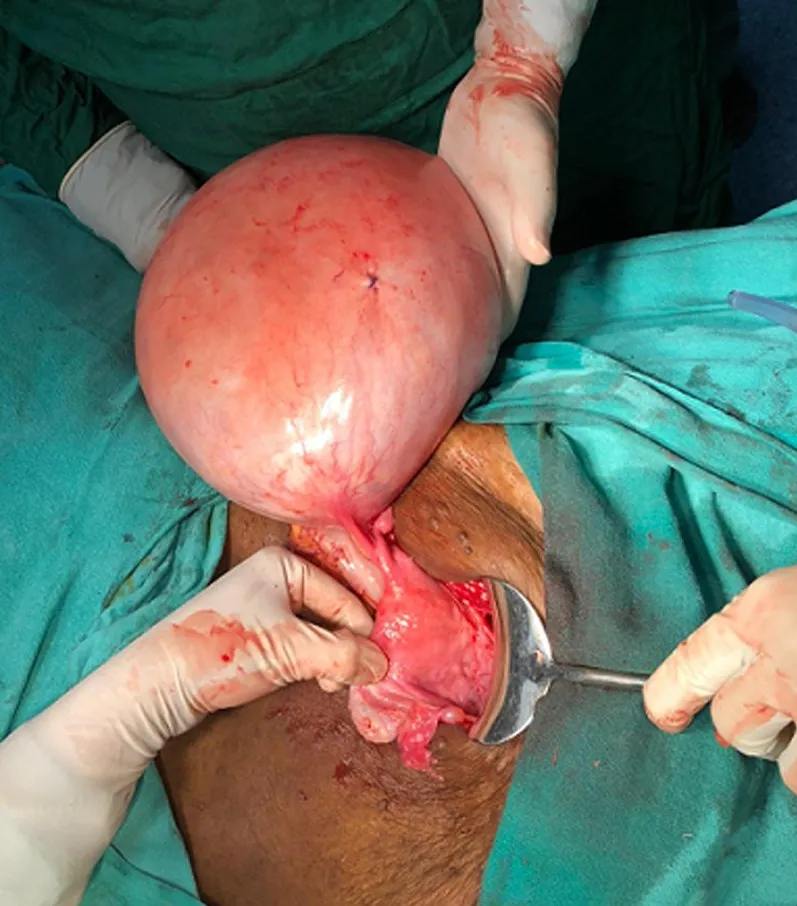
intraoperative 32 x 30 x 15 cm right ovarian cystic mass of 24 kgs.
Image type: medical_photograph (other_medical_photograph)